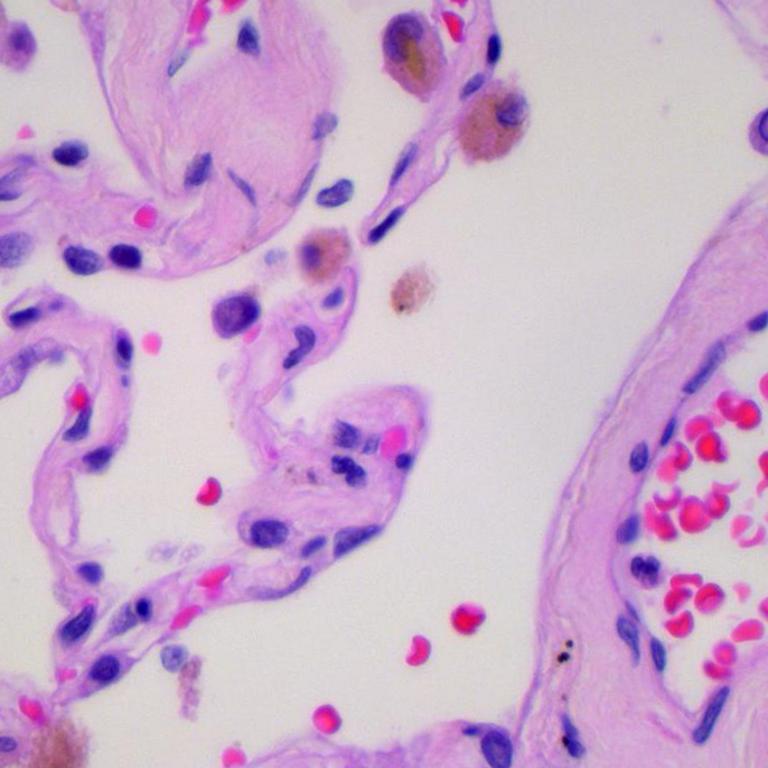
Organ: lung
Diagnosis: benign